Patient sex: M
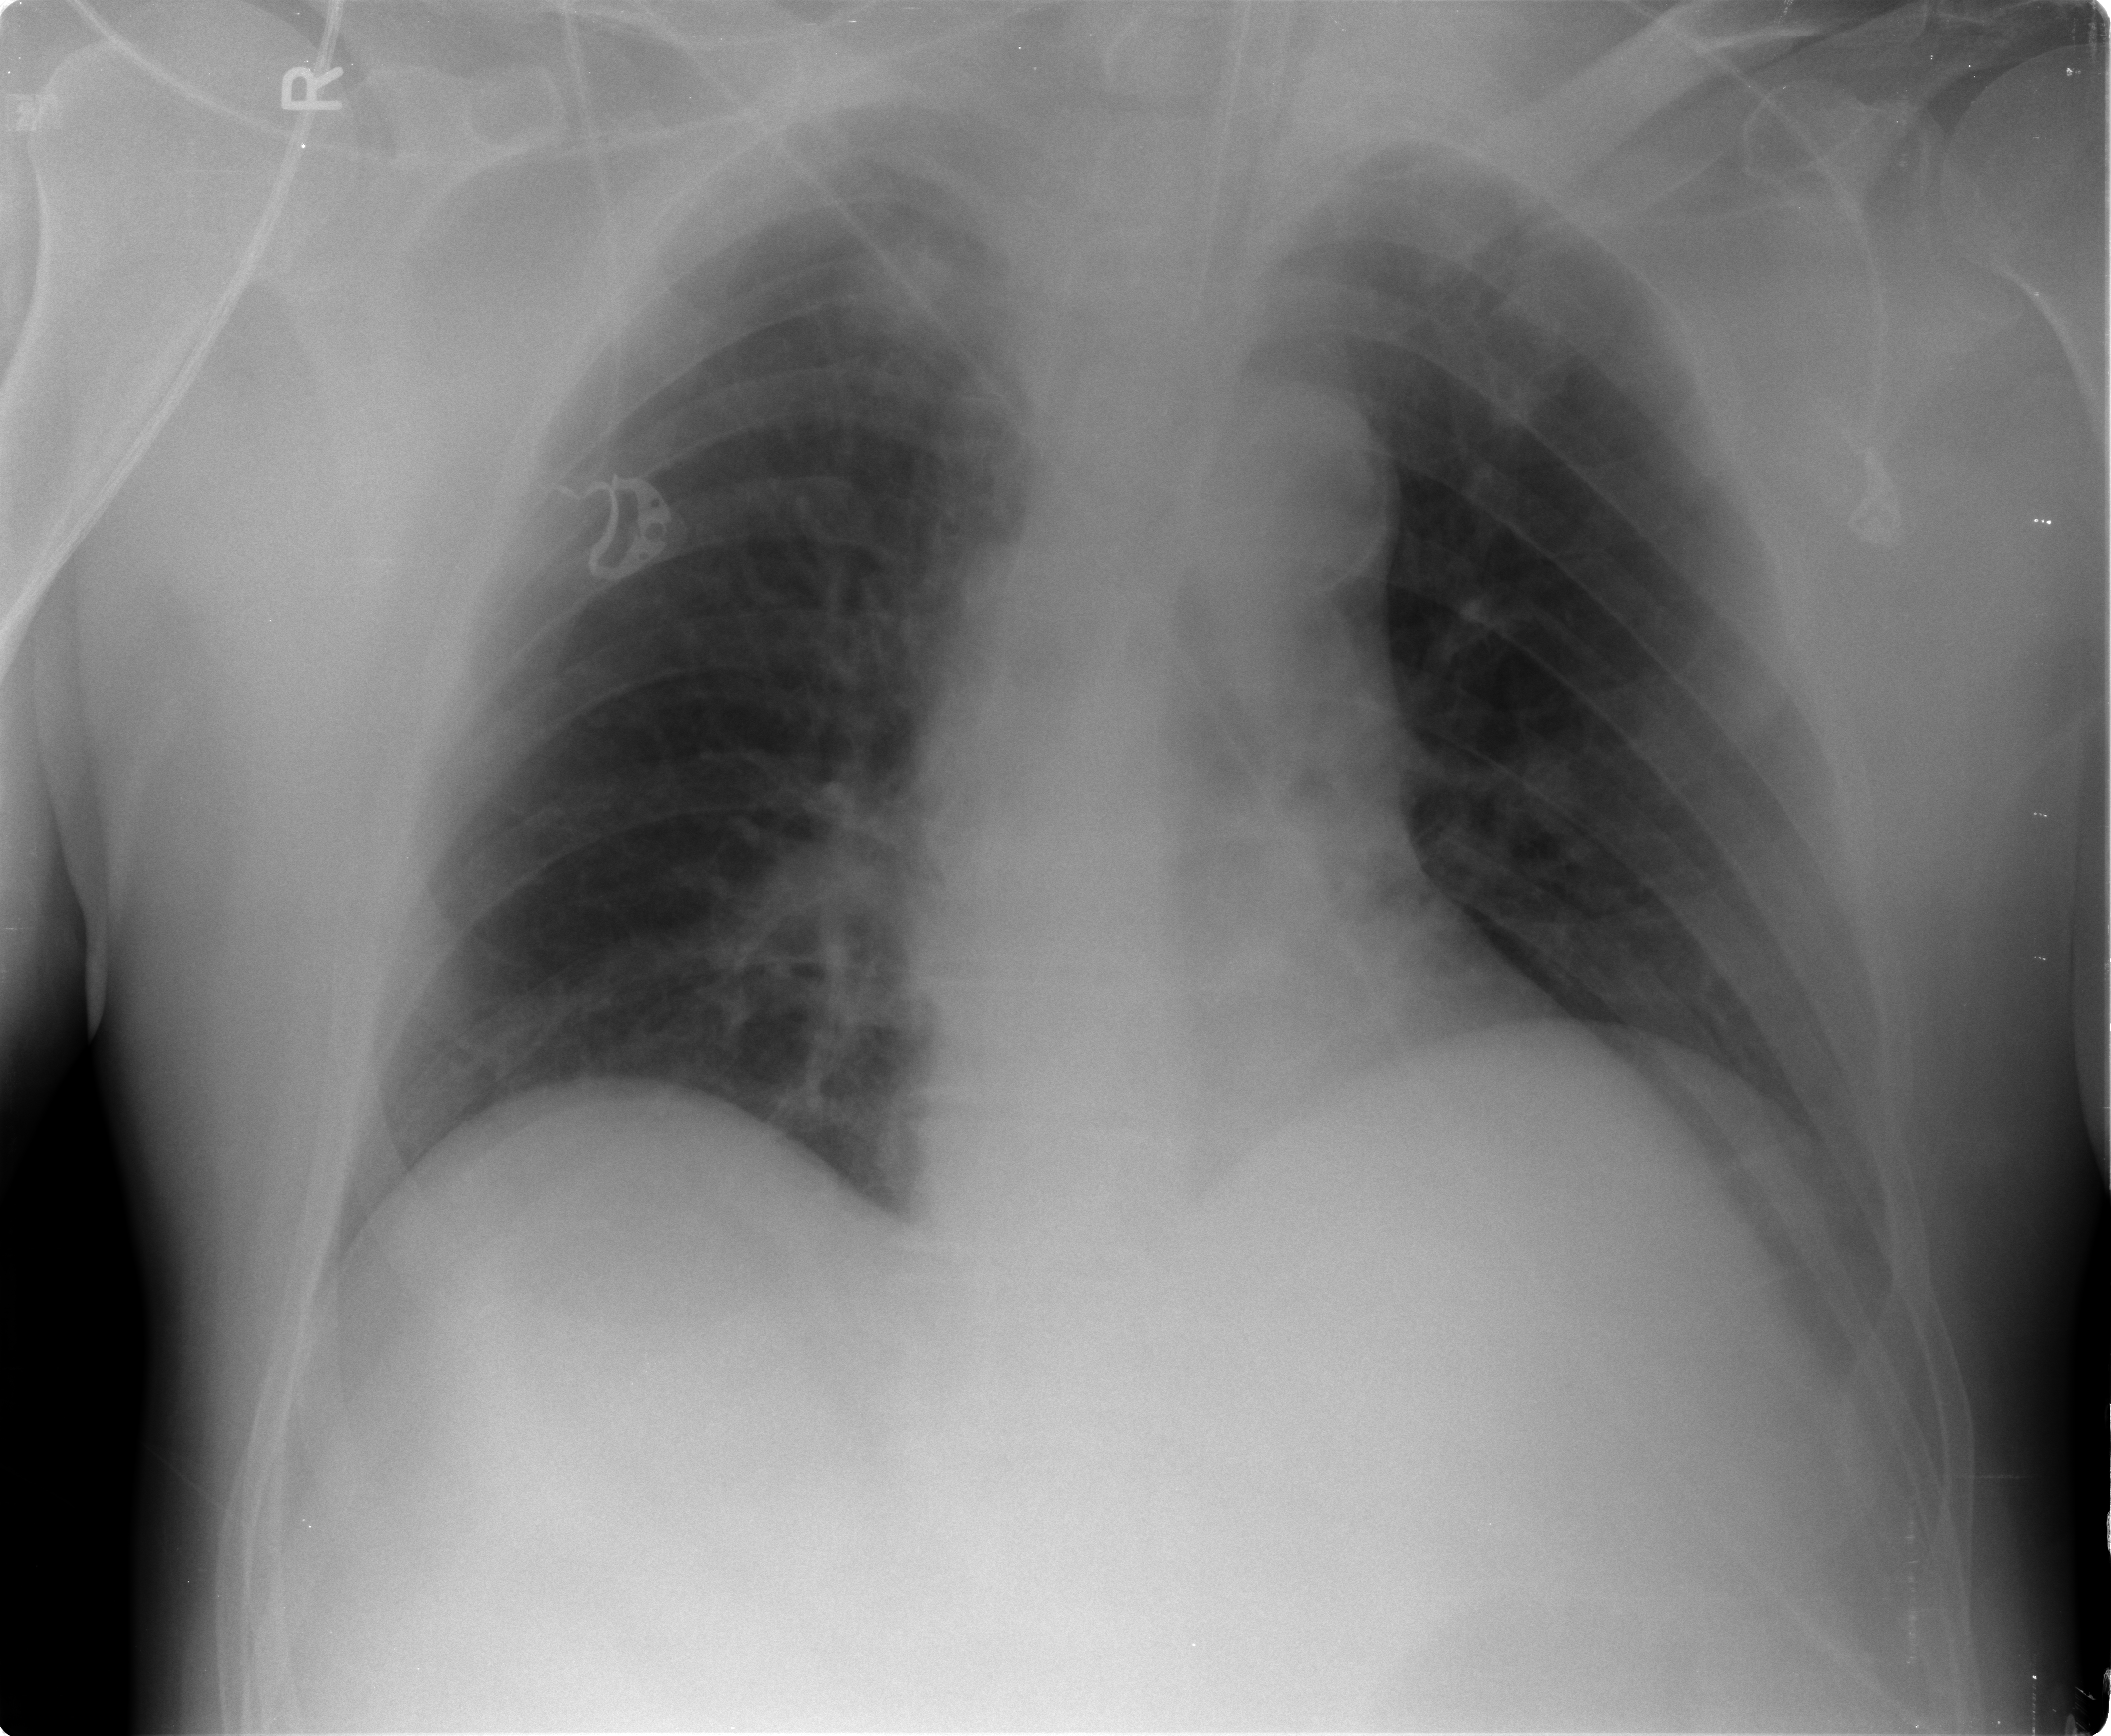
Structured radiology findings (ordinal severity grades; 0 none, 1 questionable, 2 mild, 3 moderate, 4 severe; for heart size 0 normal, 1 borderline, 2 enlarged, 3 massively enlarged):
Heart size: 0
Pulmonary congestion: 1
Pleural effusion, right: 0
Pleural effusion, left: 0
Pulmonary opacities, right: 0
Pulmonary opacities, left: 0
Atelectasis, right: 0
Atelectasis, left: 0